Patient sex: F
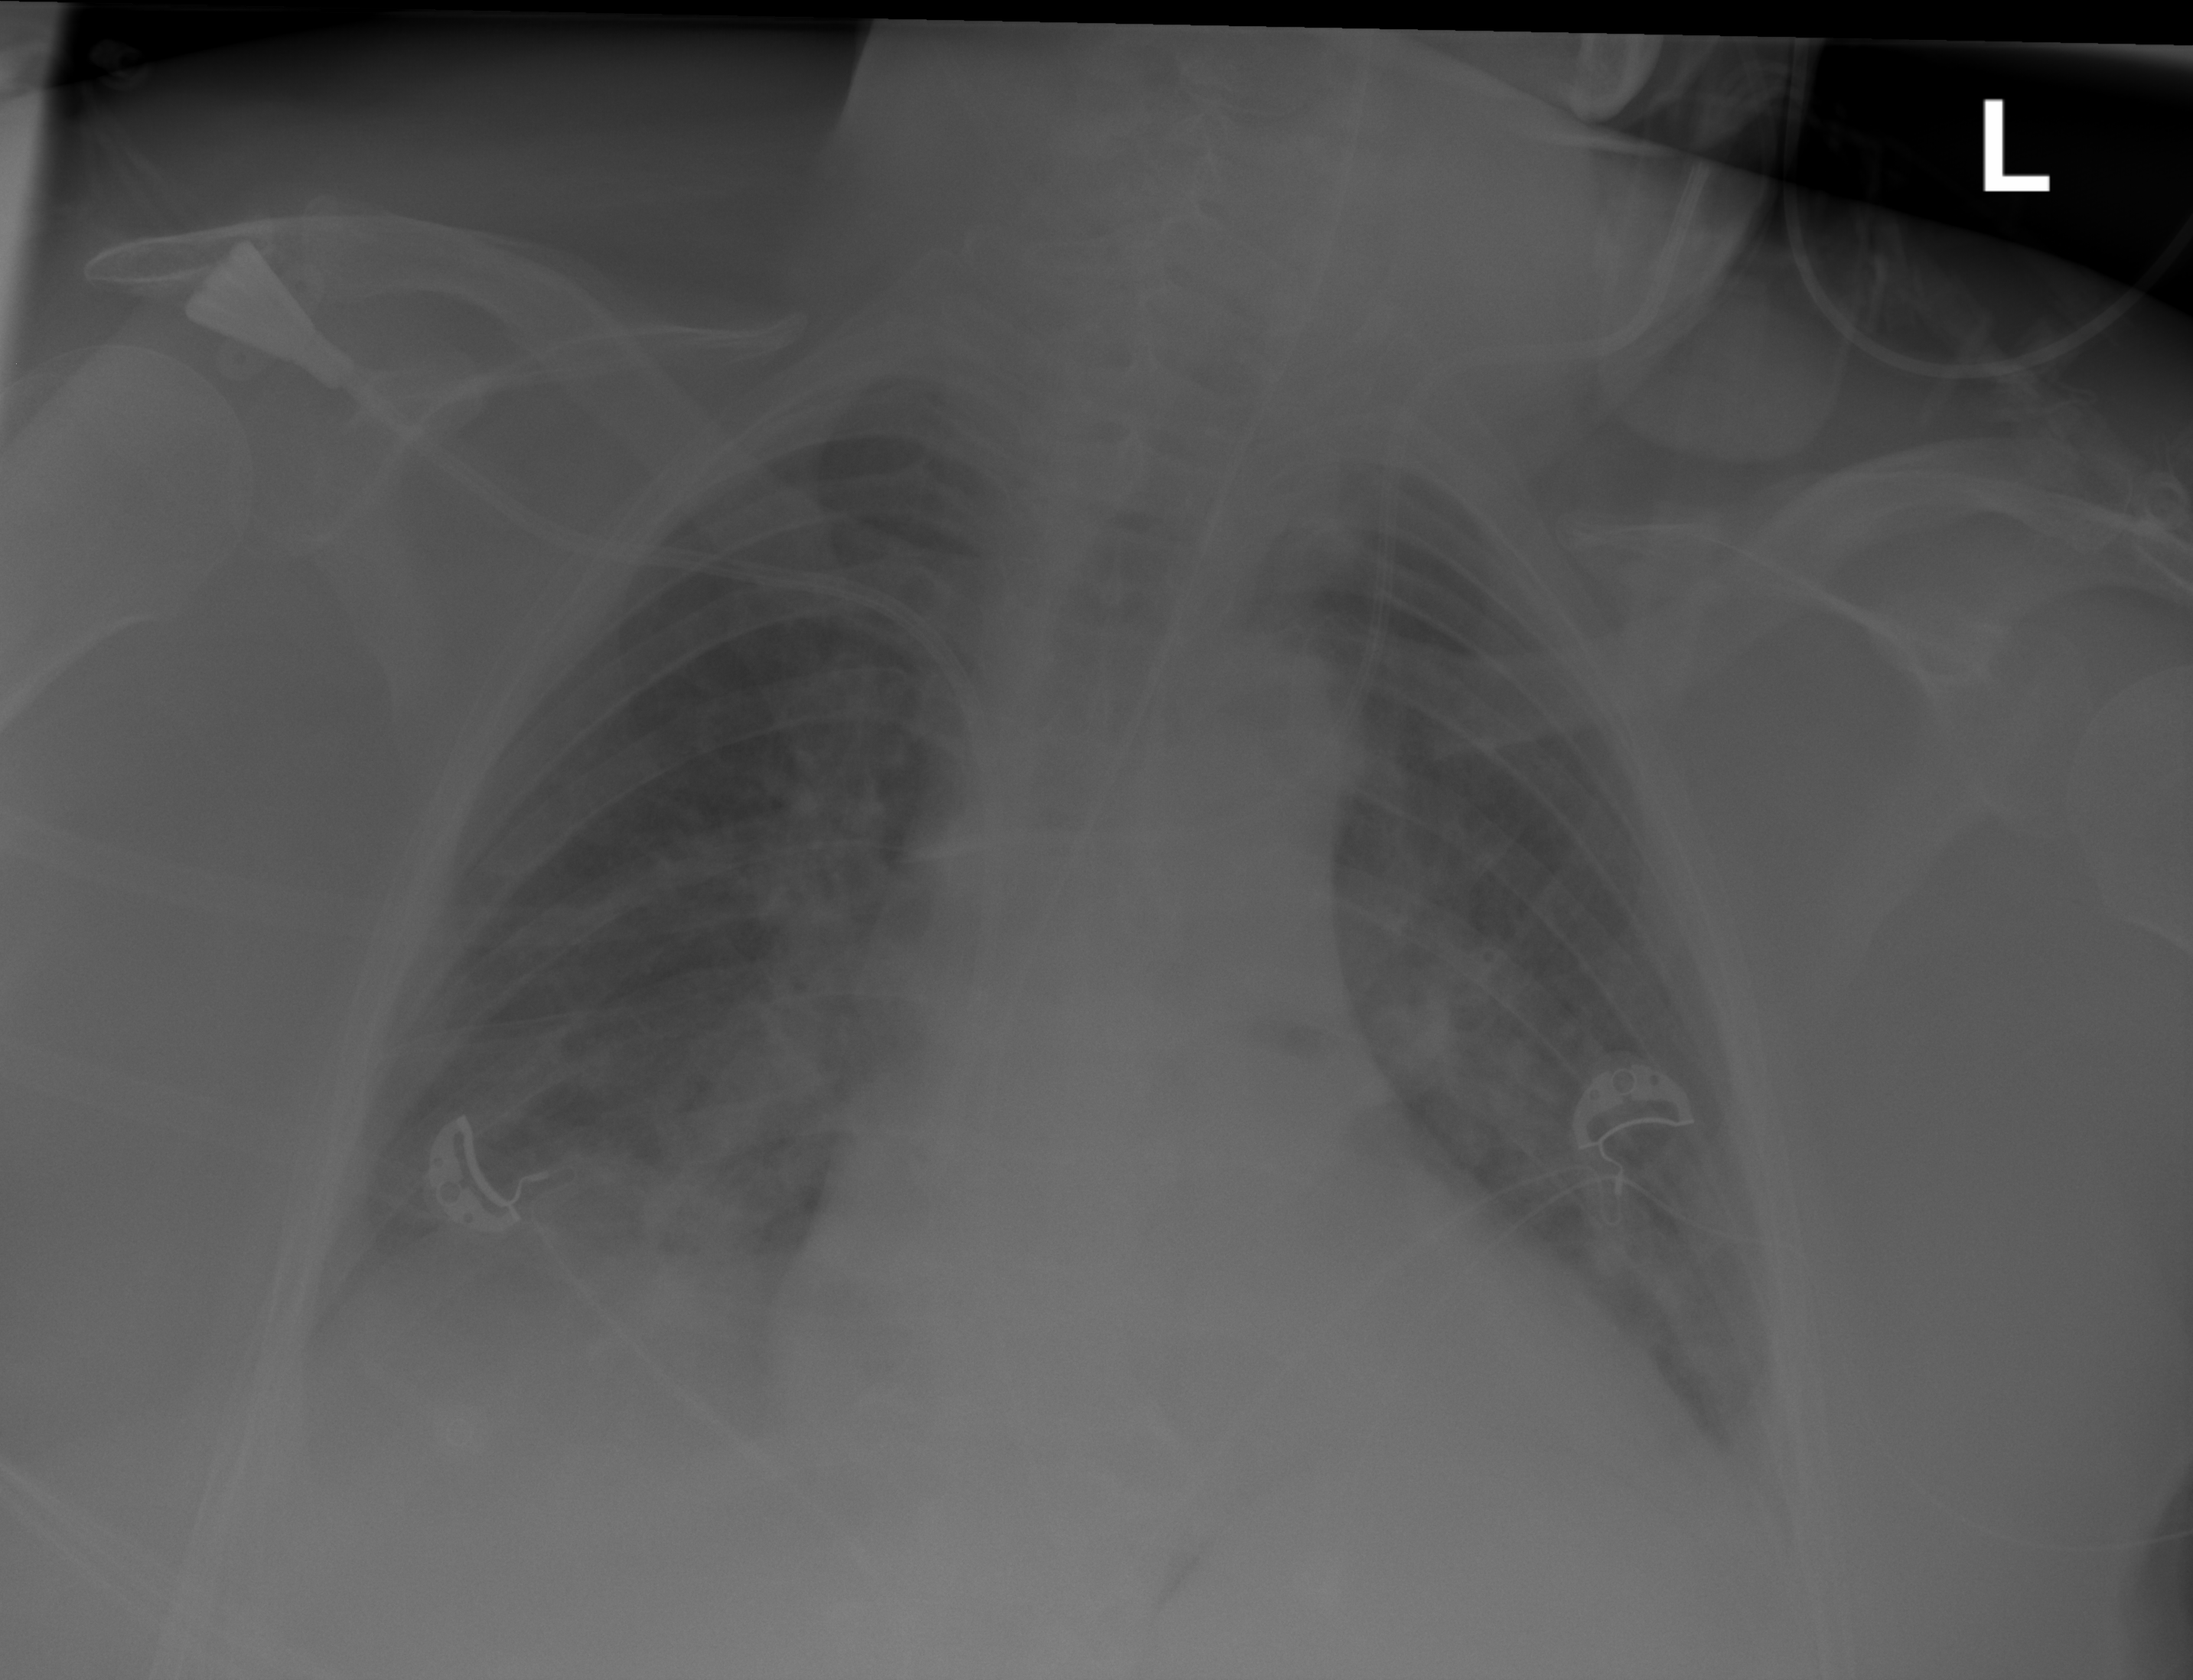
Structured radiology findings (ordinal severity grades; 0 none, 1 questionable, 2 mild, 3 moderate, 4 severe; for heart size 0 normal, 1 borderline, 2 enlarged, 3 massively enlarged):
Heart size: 2
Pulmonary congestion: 2
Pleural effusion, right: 2
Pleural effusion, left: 2
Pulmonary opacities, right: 2
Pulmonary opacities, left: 0
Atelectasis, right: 2
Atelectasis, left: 2